Chest X-ray. View position: AP
Patient age: 38
Patient sex: F
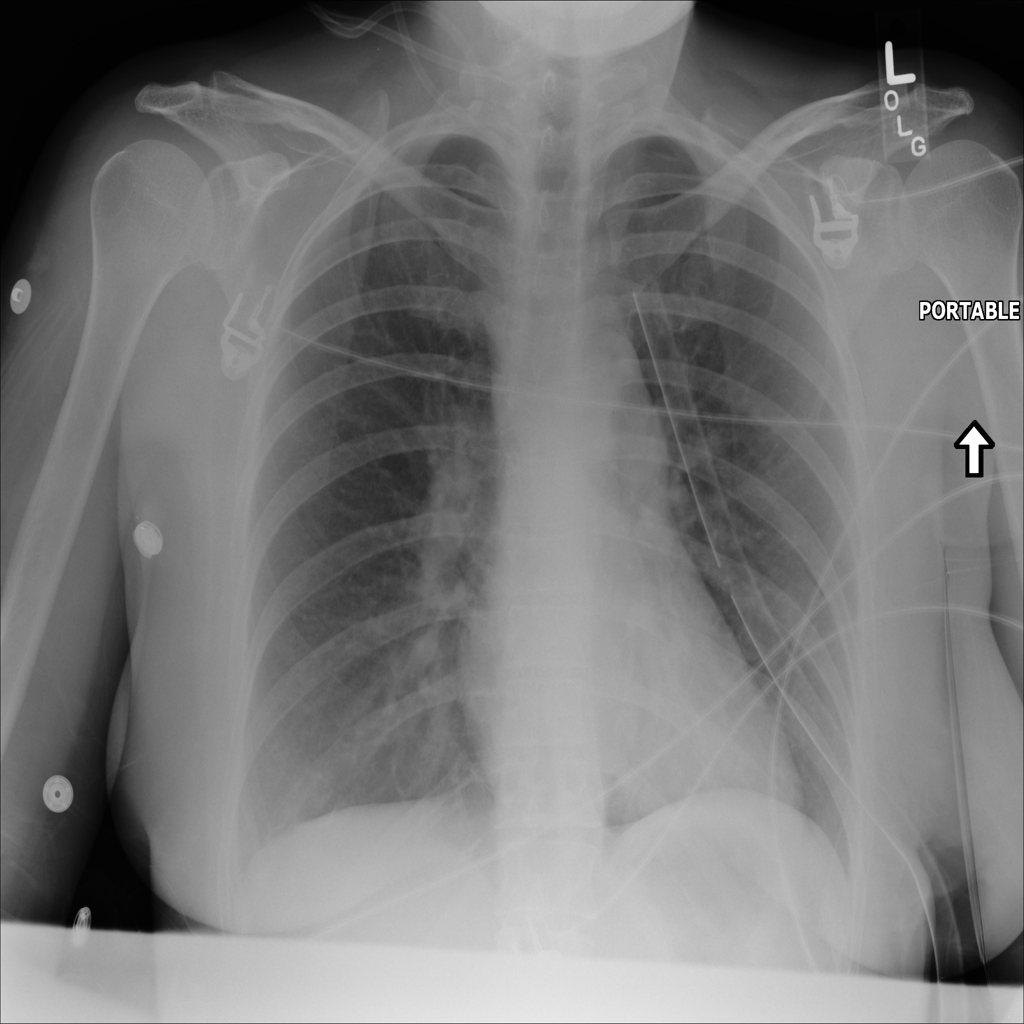
Finding: Pneumothorax